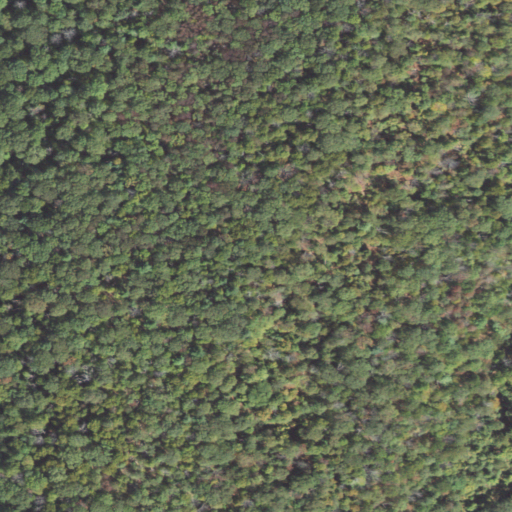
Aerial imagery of mountain in Pennsylvania named Kepner Knob containing deciduous forest and mixed forest